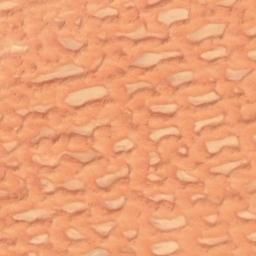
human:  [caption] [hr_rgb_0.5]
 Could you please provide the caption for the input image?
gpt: The desert is full of yellow sand .

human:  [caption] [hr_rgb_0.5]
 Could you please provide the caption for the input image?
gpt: This is a yellow desert with massive texture .

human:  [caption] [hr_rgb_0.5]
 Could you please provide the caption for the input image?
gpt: The color of this desert is taupe .

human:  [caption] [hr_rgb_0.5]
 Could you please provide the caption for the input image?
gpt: The desert has orange sand and many yellow dunes .

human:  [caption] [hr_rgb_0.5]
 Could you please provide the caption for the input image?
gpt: An orange desert covered with sand .